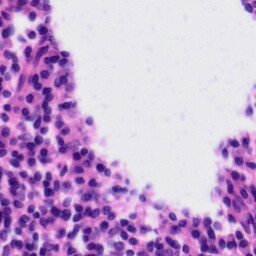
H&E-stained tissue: Tonsil